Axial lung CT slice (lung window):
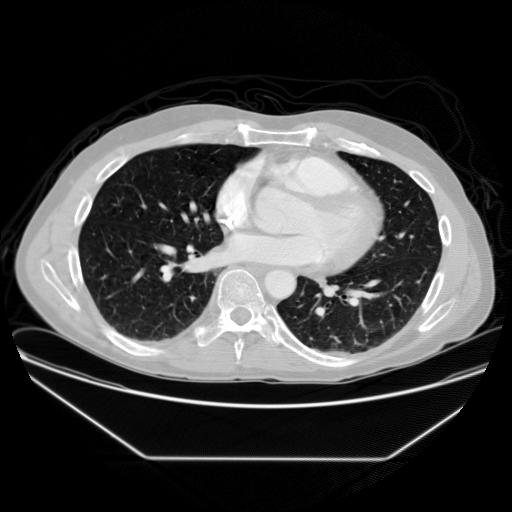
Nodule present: no